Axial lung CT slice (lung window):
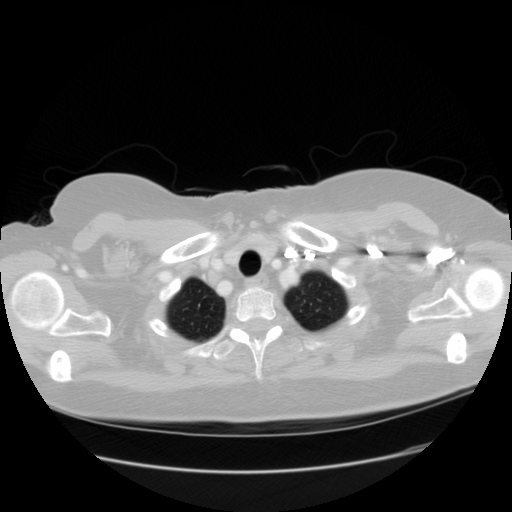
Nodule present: no